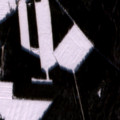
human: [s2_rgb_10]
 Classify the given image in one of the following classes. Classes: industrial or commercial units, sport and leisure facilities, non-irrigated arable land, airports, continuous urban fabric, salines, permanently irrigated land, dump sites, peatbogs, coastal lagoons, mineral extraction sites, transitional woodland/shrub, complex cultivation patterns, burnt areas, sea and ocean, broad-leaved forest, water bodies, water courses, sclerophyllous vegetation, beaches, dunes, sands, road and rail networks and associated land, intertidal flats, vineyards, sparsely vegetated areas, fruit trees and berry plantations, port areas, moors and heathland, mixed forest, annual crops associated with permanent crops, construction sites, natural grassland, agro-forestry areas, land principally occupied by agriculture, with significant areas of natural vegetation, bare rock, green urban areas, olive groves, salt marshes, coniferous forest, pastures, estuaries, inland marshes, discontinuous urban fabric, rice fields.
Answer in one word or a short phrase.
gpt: non-irrigated arable land, land principally occupied by agriculture, with significant areas of natural vegetation, coniferous forest, mixed forest